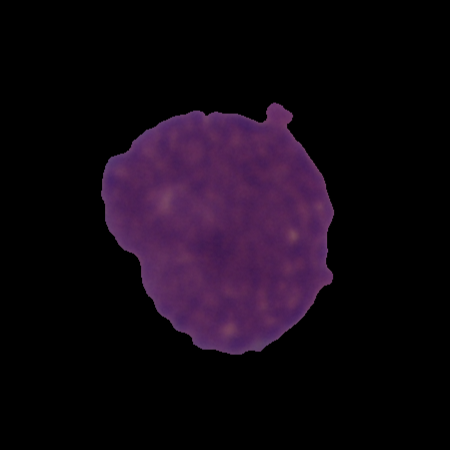
Label: healthy